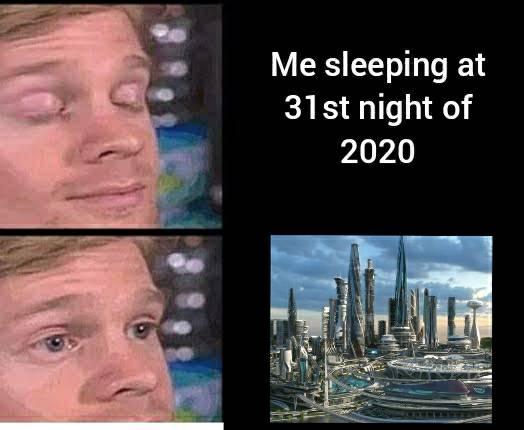
Caption: Me sleeping at 31st night of 2020
Label: hate